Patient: sex M, age 65
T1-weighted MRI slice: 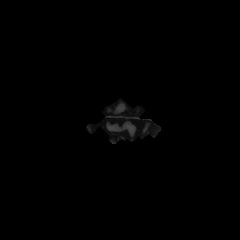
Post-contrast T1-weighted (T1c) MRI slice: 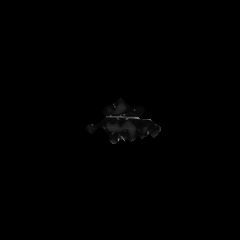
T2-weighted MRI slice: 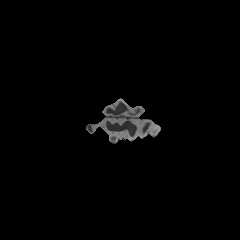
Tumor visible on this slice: no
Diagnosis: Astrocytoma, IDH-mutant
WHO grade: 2